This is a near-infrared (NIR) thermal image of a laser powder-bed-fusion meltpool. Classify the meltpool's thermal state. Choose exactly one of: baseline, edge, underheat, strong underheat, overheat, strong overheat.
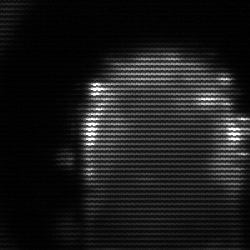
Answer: baseline